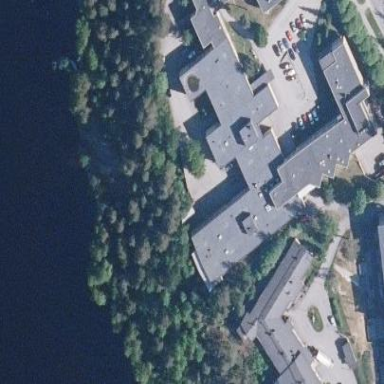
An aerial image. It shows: Hospital building.